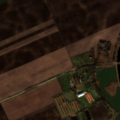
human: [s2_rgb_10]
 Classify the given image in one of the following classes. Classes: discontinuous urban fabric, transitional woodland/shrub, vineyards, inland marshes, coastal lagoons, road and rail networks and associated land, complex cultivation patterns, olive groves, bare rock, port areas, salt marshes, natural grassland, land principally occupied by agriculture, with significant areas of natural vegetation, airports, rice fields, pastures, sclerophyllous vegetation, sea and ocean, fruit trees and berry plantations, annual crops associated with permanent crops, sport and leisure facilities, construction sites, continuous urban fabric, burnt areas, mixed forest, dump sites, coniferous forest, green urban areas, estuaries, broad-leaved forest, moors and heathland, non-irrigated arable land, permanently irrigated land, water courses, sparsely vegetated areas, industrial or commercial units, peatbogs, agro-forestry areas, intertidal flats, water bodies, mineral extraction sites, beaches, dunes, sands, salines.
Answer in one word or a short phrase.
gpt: industrial or commercial units, non-irrigated arable land, water bodies